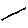
Label: line